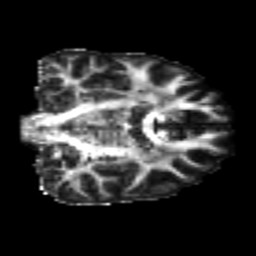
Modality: FA
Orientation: coronal
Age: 22
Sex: male
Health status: healthy
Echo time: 0.074 s